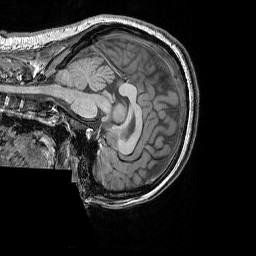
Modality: T1w
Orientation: sagittal
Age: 24
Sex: female
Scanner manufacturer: siemens
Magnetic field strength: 3 T
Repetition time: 1.9 s
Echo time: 0.00444 s